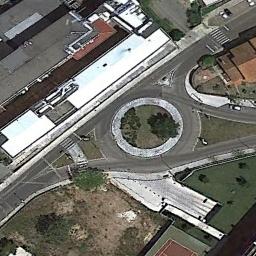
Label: roundabout